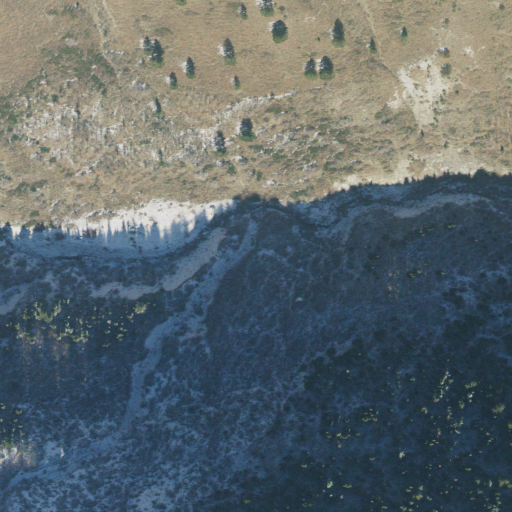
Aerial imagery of valley in Utah named White Canyon containing deciduous forest, evergreen forest, shrub, and mixed forest